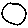
Label: circle